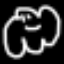
Label: frog